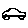
Label: car